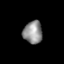
Tissue: lung
Cell type: Epithelial cells
Senescence score: 0.5746
Nuclear area (px): 424
Mean DAPI intensity: 142.901